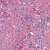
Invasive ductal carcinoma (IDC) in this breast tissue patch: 1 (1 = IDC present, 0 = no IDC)